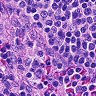
Metastatic tissue present: no